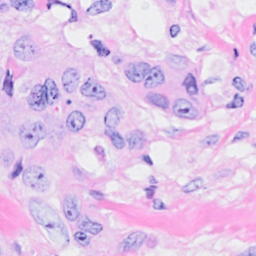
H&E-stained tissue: Breast